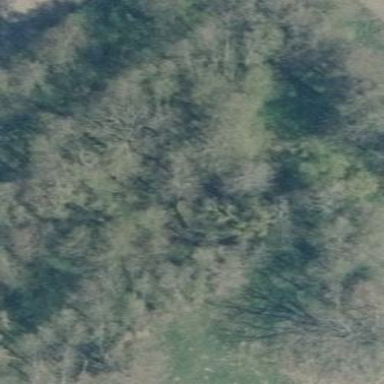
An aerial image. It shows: Deciduous broadleaved woodland.